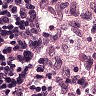
Metastatic tissue present: no